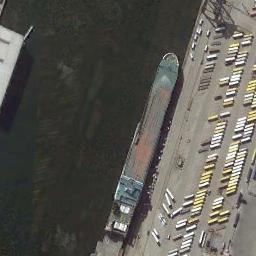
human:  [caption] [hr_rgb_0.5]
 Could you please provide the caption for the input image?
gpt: A green boat docked by the dock with many neatly arranged cargoes .

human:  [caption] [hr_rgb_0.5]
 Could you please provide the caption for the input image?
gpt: Many cars are beside the ship .

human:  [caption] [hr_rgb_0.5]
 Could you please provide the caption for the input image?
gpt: The cargo ship is docked at the cargo terminal and the water is deep blue .

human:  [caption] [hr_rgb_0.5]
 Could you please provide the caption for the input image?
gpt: There is a ship in the green water on the shore .

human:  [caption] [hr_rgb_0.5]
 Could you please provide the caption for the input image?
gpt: The ship is at the harbor with many containers .